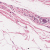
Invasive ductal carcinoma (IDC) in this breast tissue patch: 0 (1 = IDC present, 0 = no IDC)